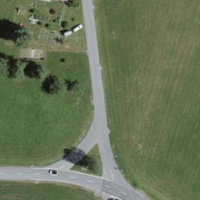
EUNIS habitat code: 52
Species observed at this site:
Maniola jurtina
Melilotus officinalis
Melilotus albus